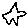
Label: star